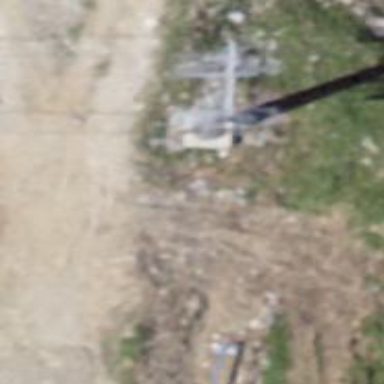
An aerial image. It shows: Chair lift.